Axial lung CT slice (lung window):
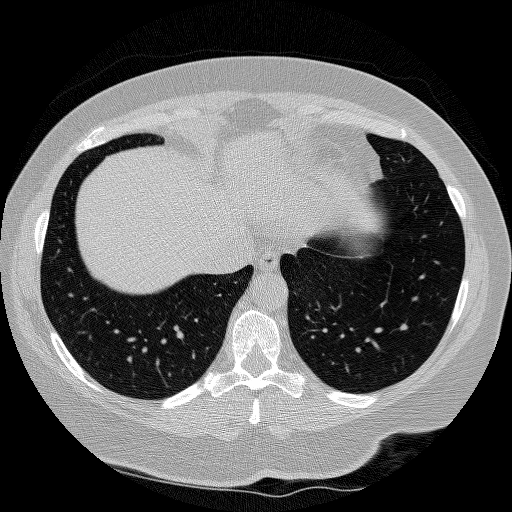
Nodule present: no